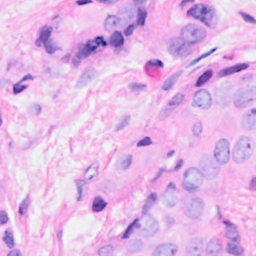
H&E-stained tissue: Breast